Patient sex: M
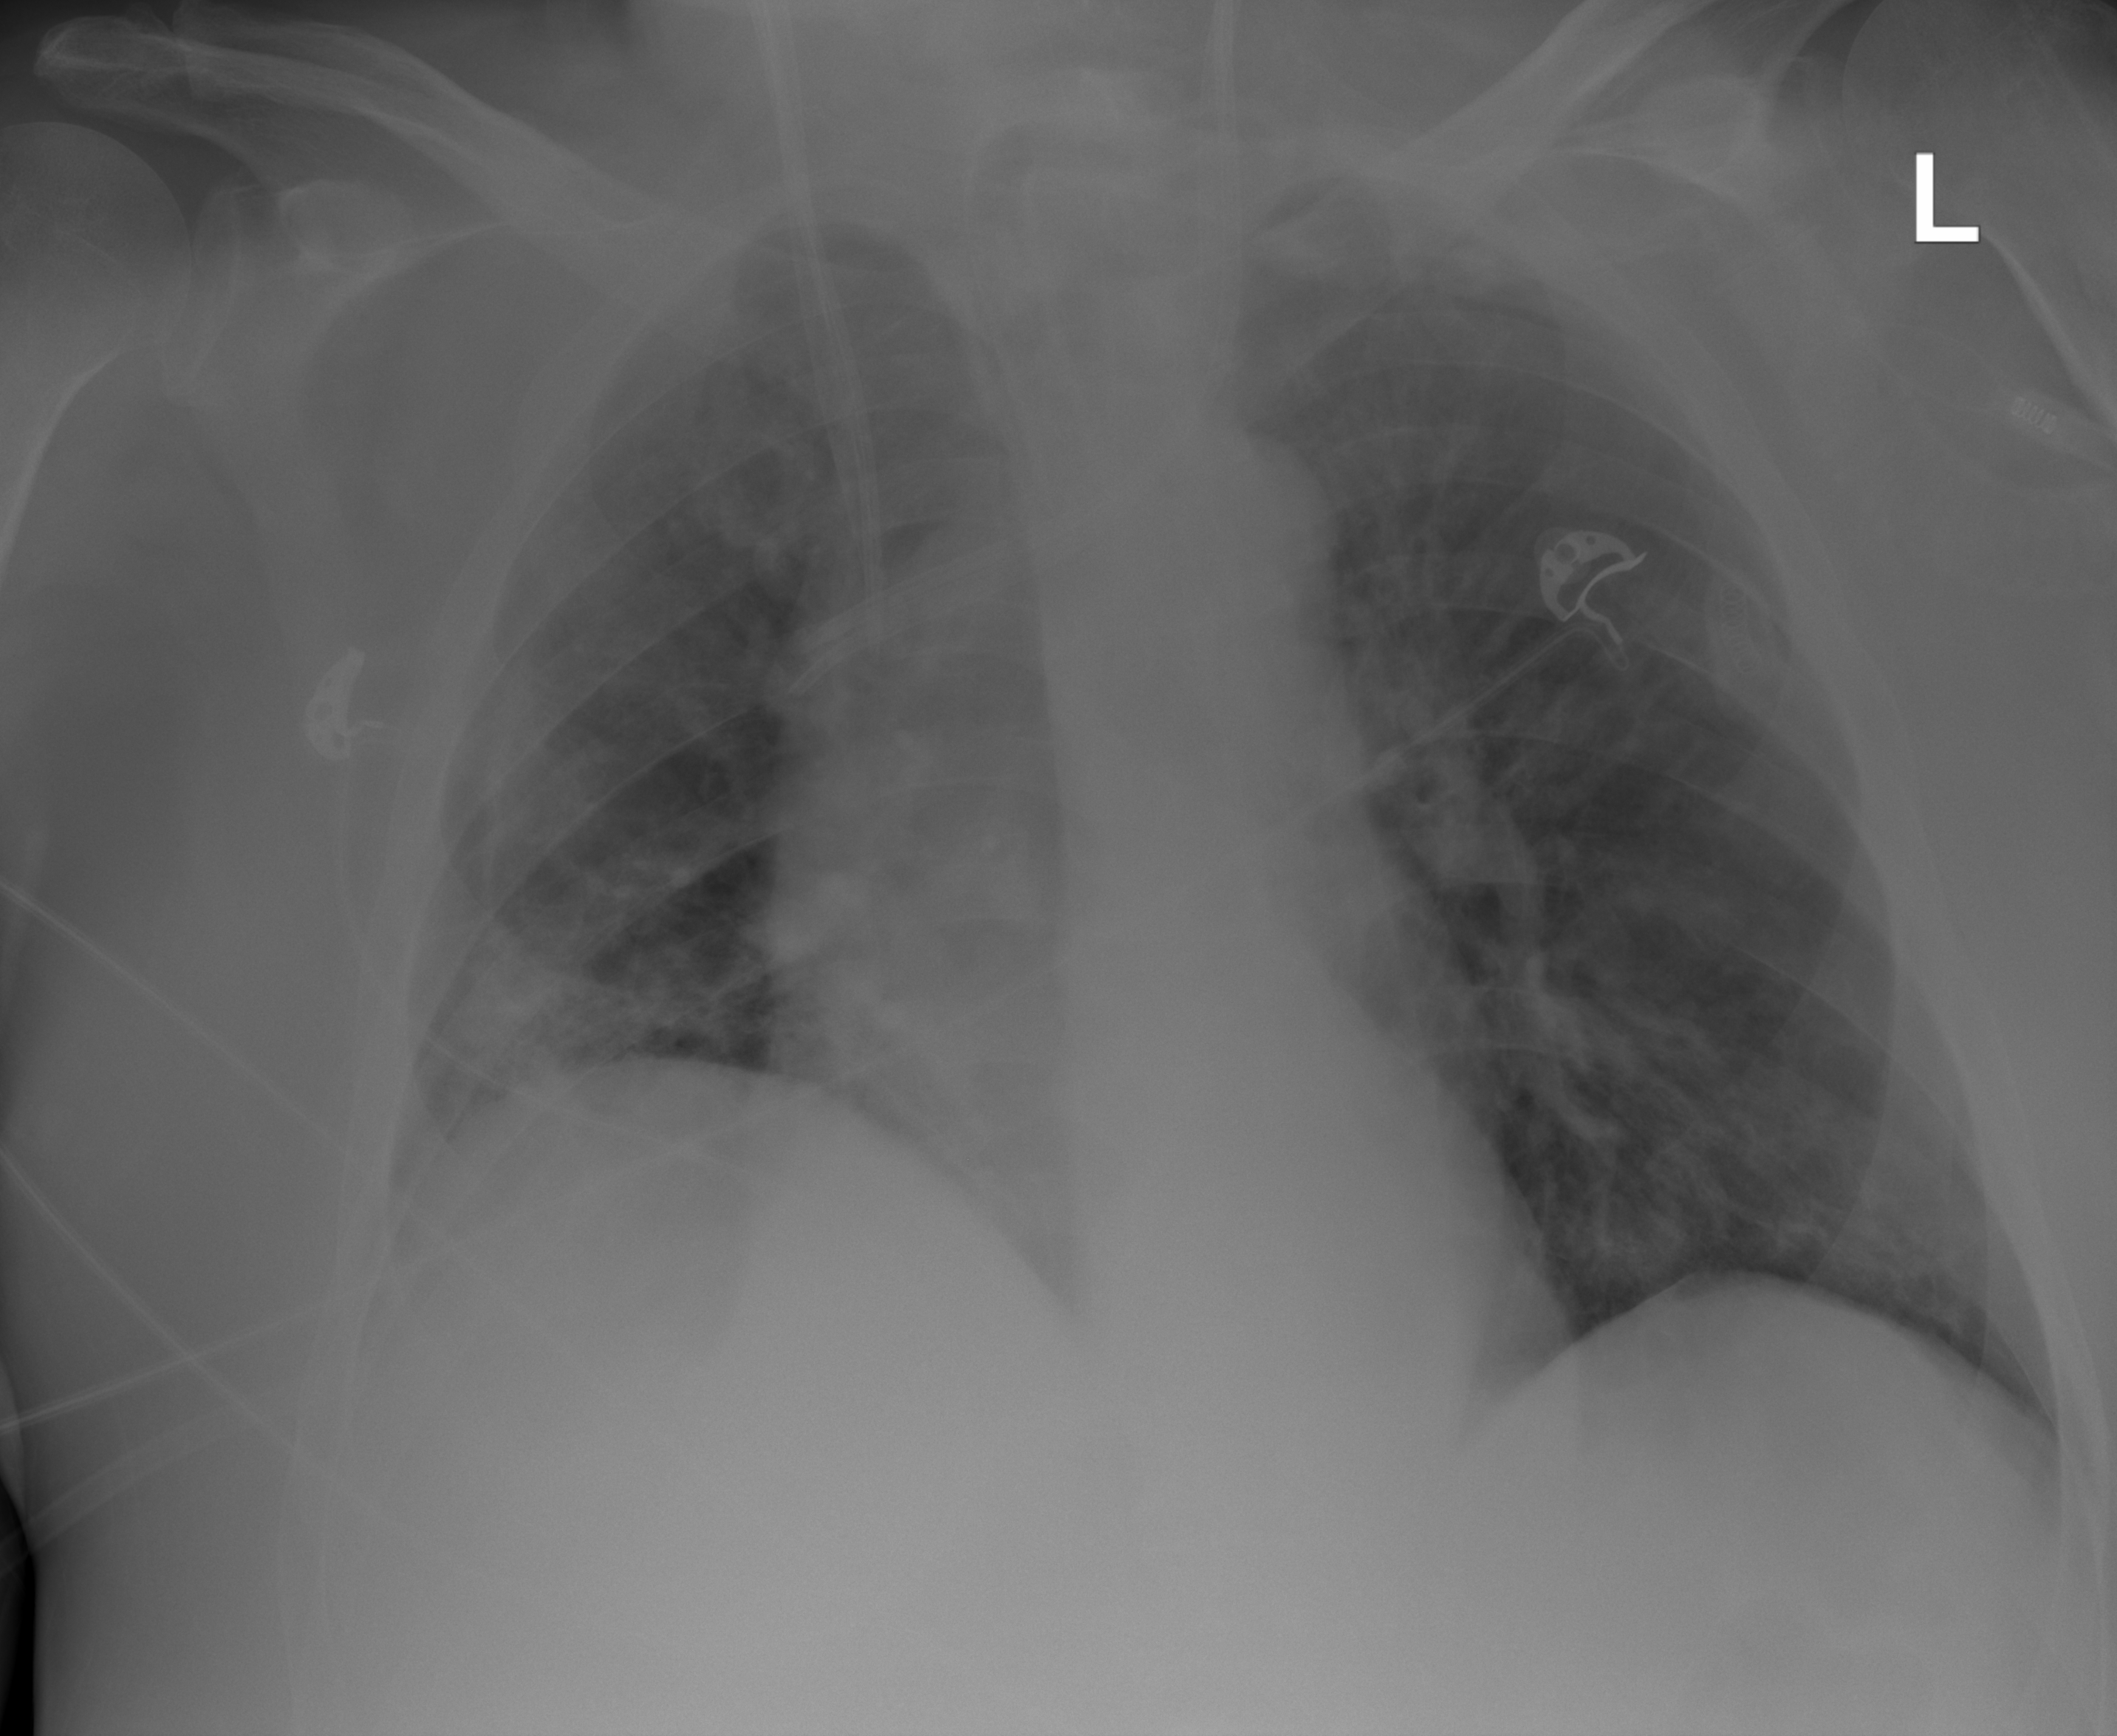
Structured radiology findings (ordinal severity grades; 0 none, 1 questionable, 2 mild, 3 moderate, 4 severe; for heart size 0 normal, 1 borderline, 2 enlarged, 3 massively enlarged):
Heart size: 2
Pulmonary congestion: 0
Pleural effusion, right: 0
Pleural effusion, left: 0
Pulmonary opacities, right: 2
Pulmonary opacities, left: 2
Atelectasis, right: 2
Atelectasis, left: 2